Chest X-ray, PA view. Patient: 73 years old, sex F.
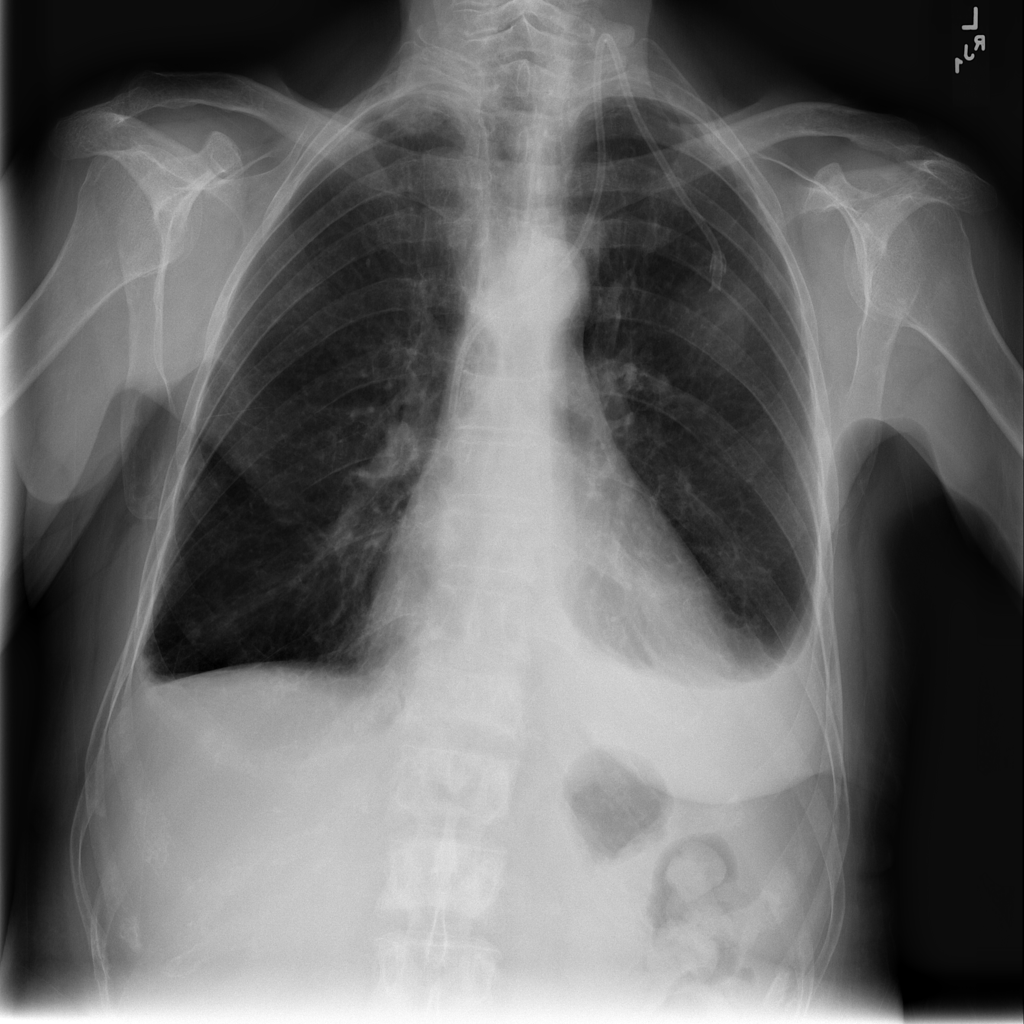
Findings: Effusion